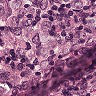
Metastatic tissue present: yes